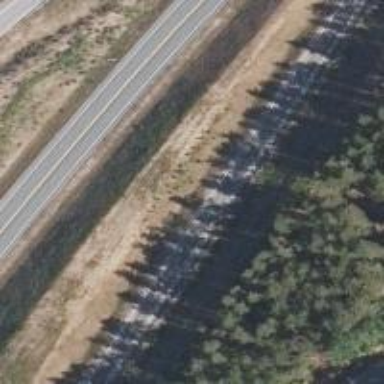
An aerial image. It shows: Trunk link highway.